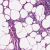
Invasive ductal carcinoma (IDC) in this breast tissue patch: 0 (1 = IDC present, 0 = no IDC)